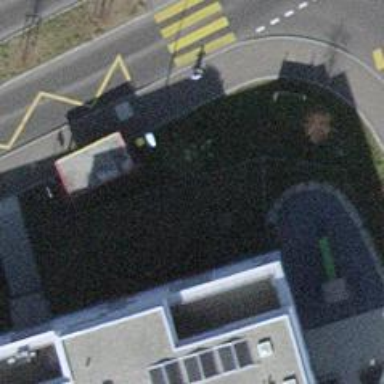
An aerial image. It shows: Post box is visible.